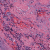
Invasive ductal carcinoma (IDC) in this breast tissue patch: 0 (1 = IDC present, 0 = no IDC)